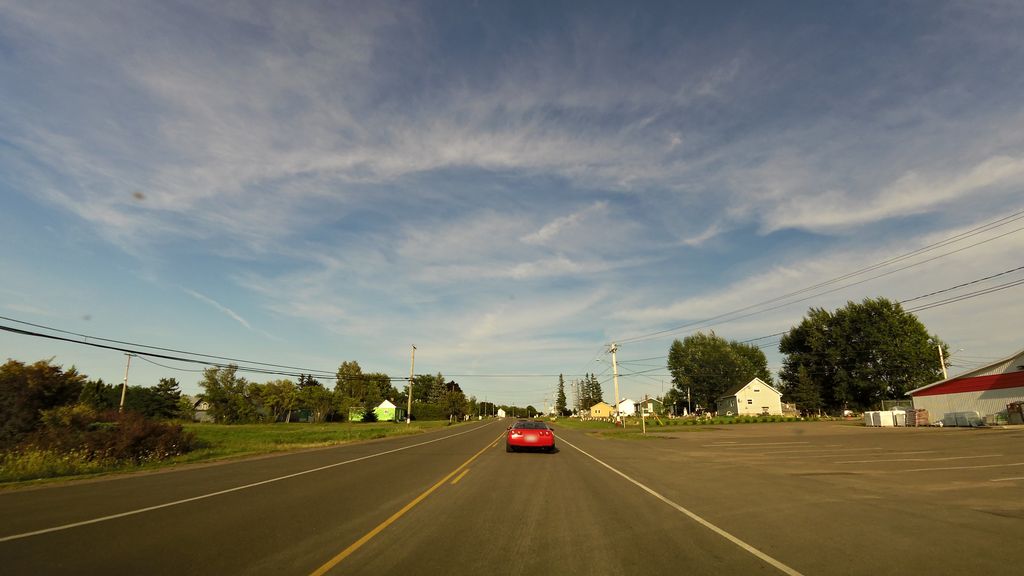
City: charlottetown